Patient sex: M
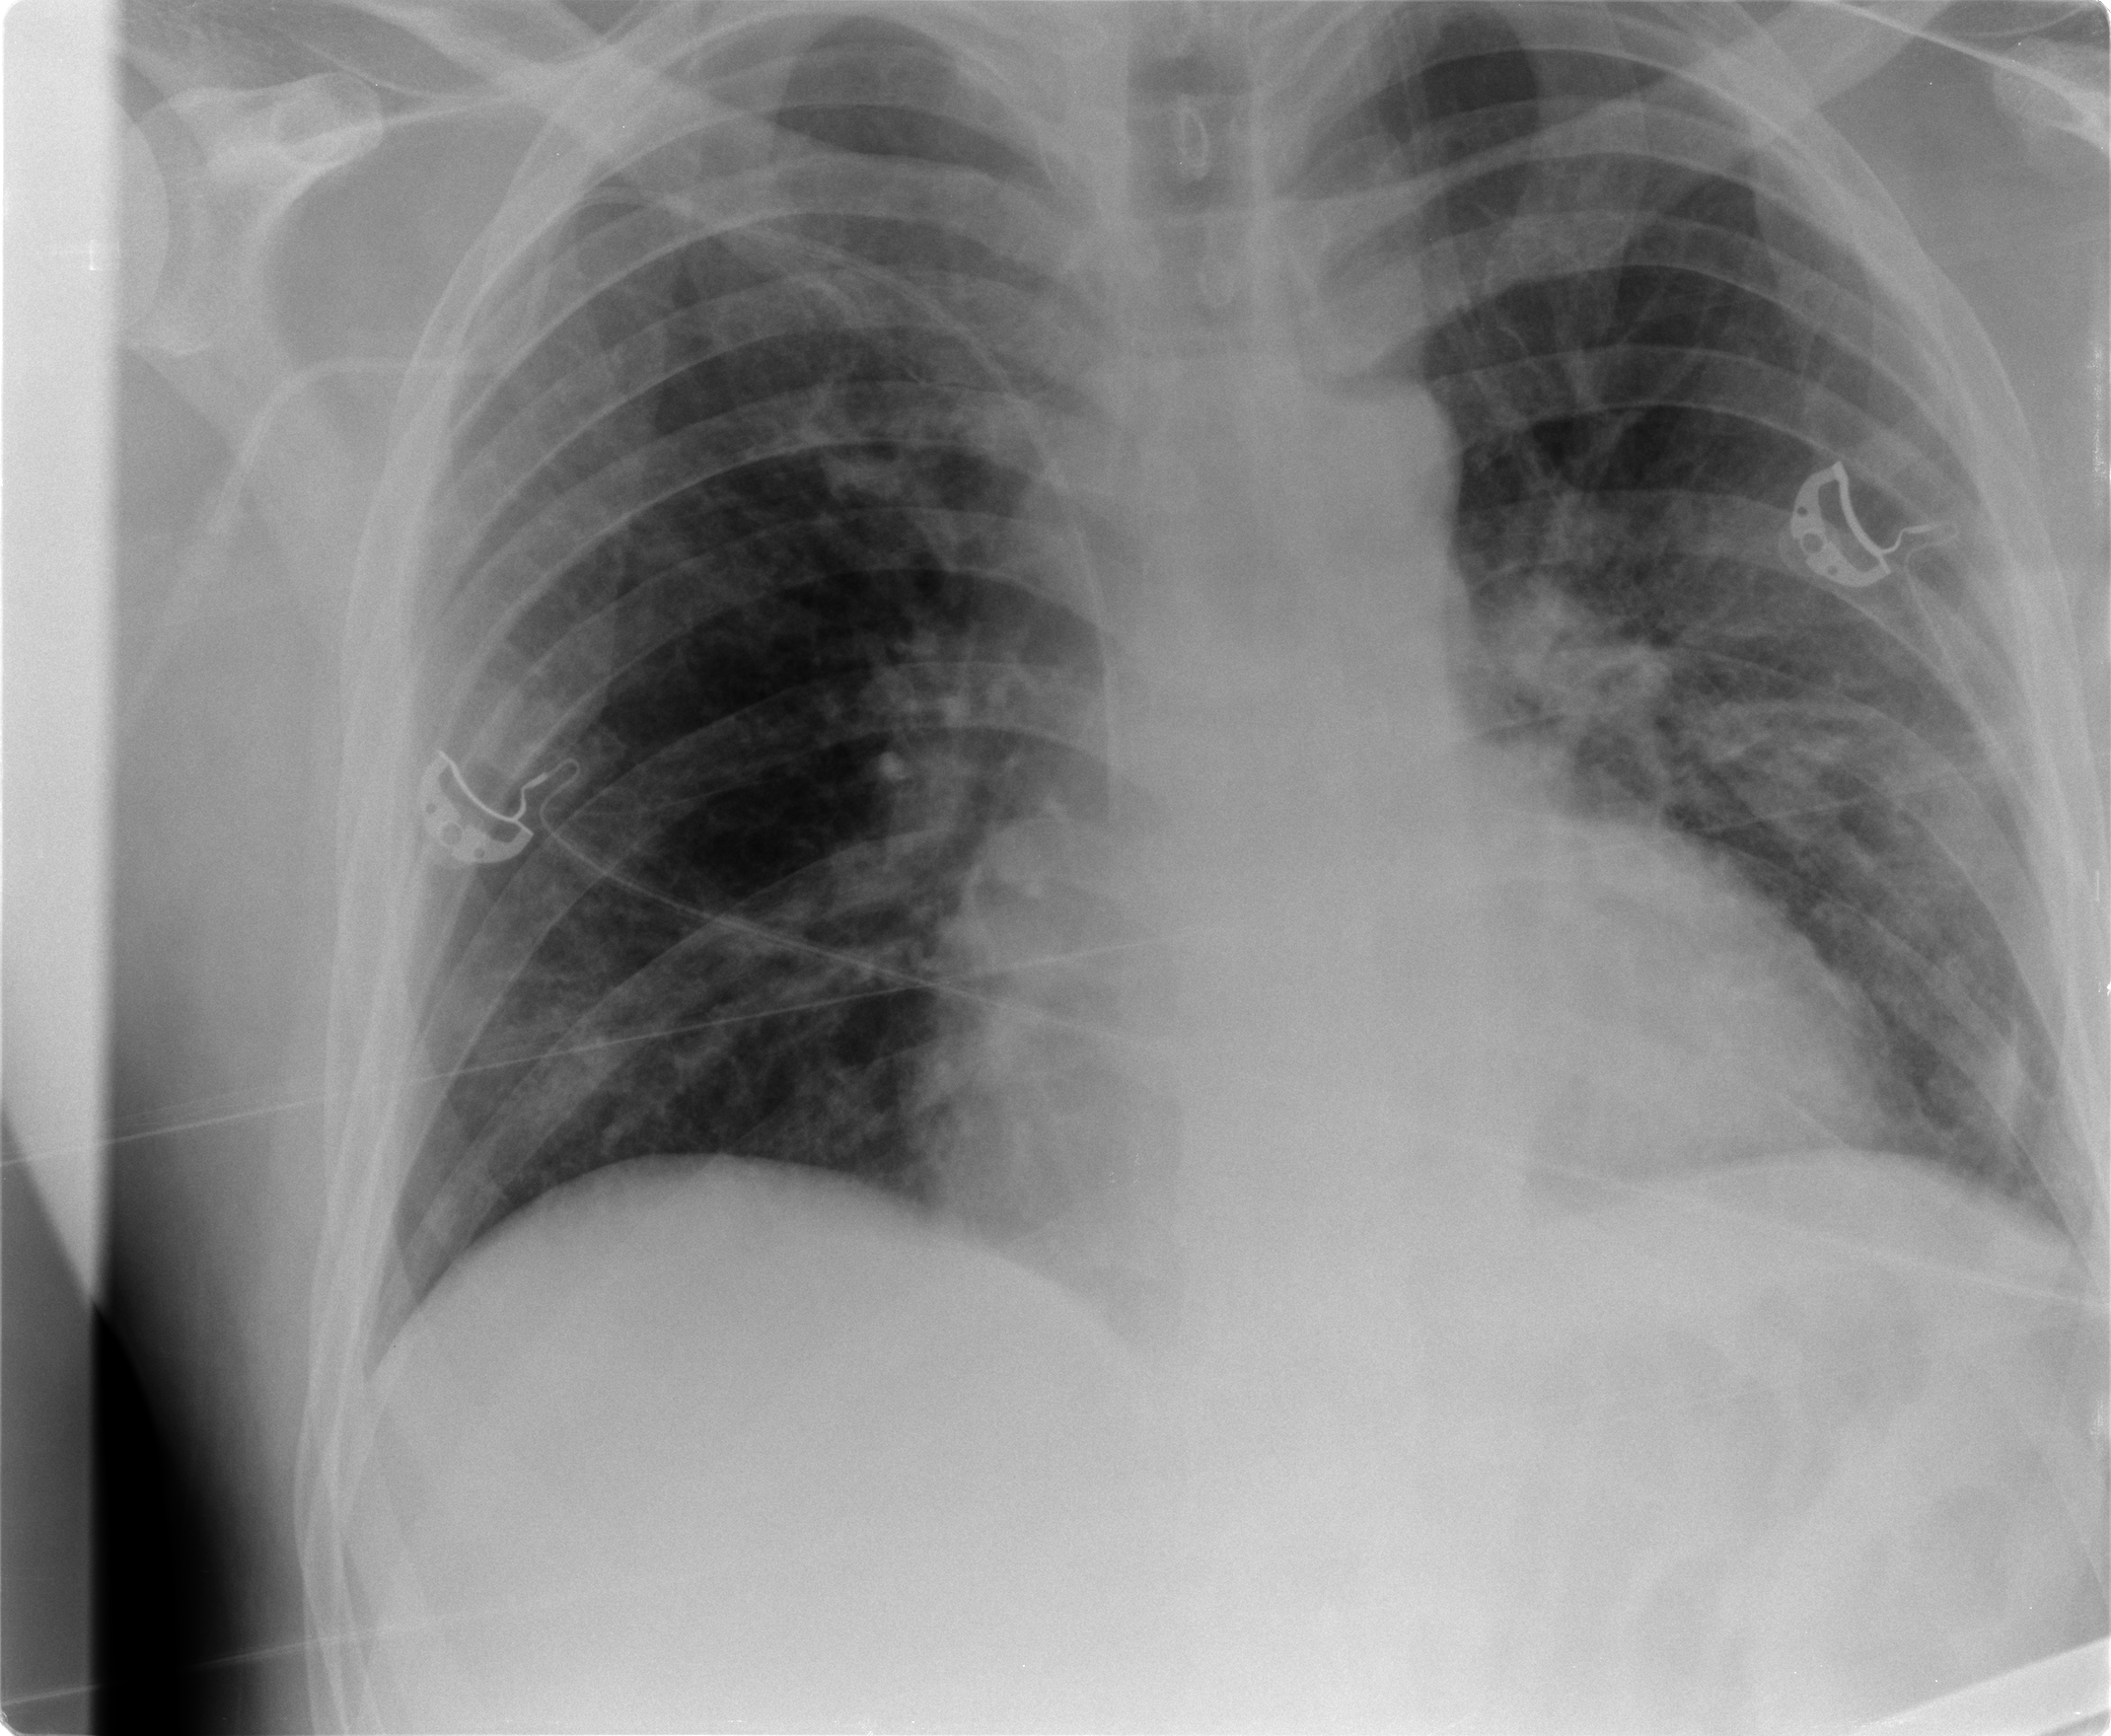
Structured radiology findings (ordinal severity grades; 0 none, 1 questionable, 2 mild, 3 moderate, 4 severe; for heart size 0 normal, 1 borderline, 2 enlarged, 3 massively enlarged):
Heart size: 0
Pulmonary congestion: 2
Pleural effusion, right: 0
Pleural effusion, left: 1
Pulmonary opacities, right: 2
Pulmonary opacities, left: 2
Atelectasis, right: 2
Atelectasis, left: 3